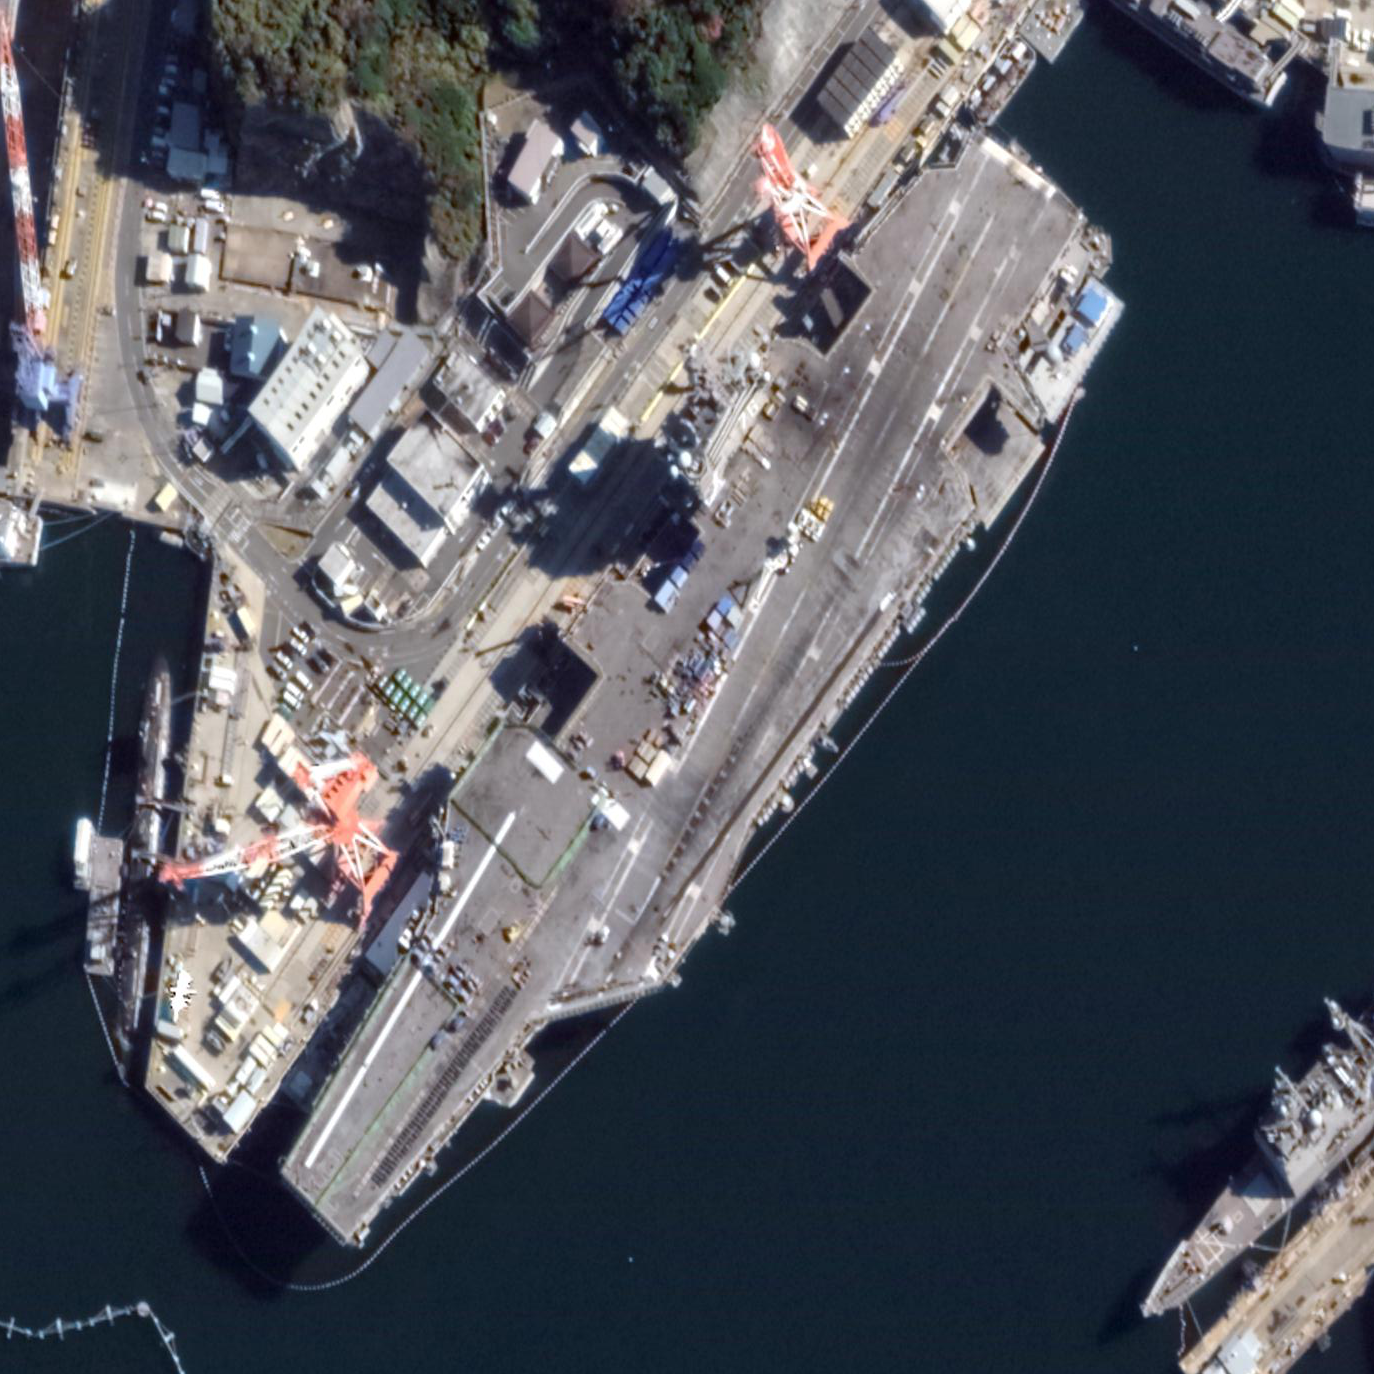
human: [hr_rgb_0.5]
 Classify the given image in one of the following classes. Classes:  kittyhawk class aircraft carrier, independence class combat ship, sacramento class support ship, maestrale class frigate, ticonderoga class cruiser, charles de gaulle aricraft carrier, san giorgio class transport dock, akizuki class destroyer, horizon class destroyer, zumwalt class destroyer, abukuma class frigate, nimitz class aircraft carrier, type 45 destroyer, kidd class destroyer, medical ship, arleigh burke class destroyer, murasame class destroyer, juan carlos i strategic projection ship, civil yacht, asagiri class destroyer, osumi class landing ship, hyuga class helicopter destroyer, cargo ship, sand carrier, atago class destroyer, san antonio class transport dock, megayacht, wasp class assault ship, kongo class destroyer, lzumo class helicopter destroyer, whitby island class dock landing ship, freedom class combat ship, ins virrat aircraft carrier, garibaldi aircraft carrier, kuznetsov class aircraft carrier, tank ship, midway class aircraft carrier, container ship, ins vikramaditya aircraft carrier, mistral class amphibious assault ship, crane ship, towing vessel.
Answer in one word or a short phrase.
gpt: Nimitz class aircraft carrier